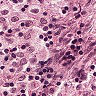
Metastatic tissue present: no